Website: walmart
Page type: billing-address
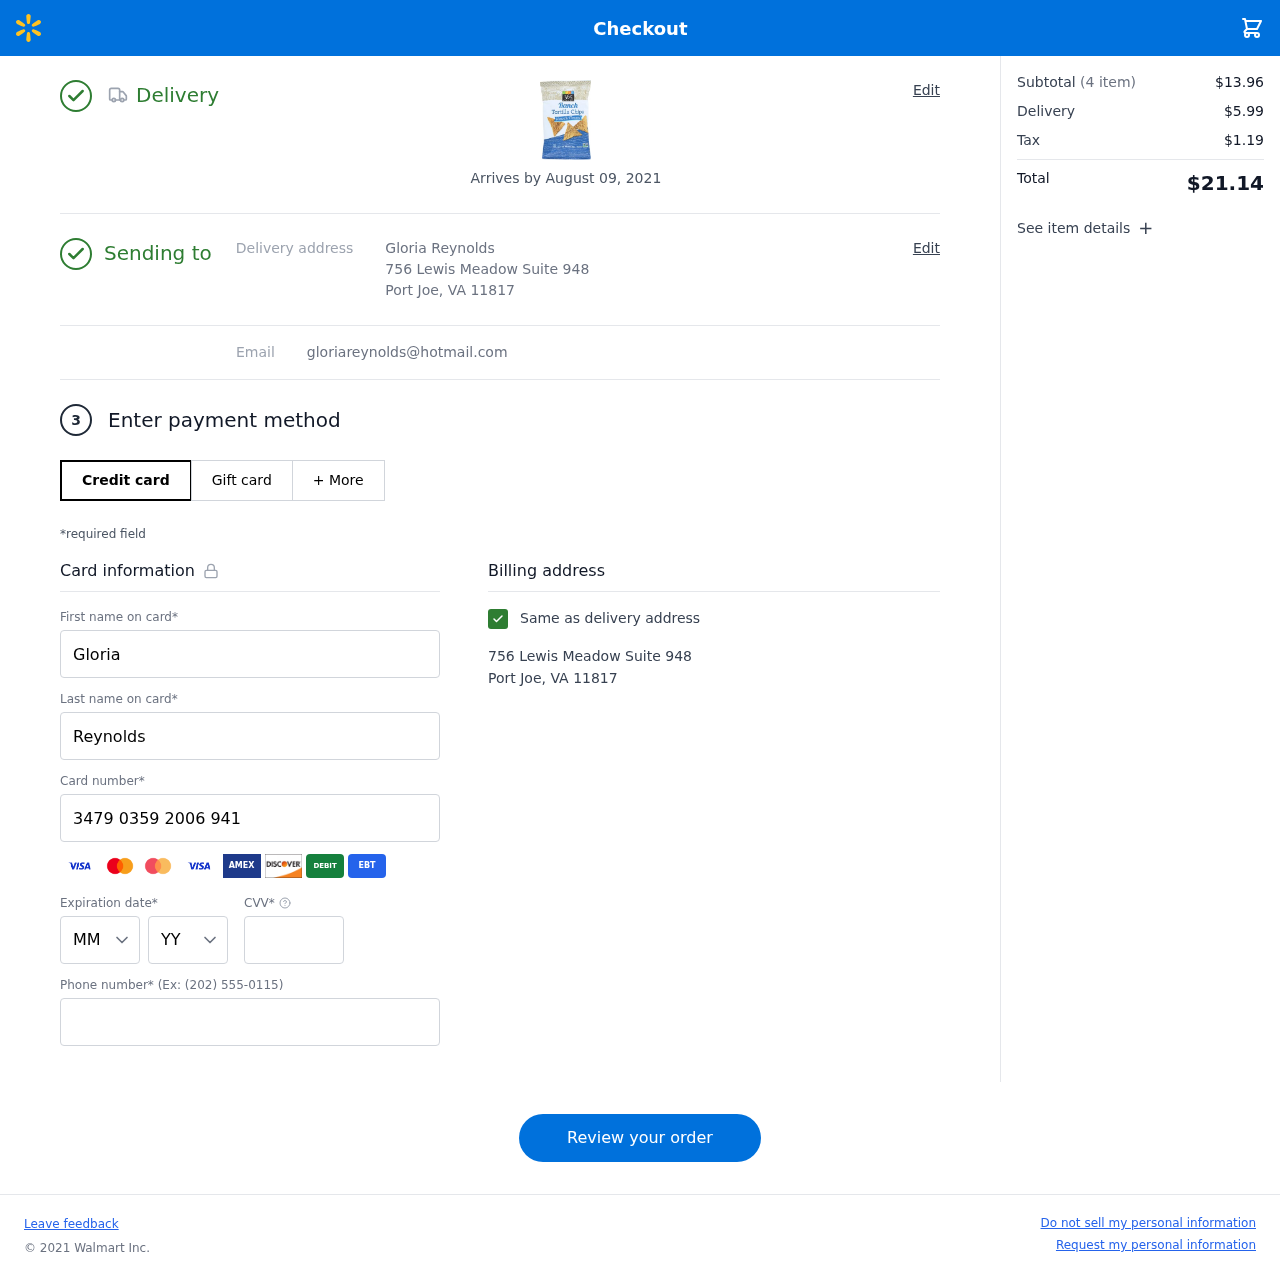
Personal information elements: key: PII_CARD_CVV
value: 1082
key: PII_CARD_EXPIRY_MONTH
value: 10
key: PII_CARD_EXPIRY_YEAR
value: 30
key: PII_CARD_NUMBER
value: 3479 0359 2006 941
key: PII_EMAIL
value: gloriareynolds@hotmail.com
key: PII_FIRSTNAME
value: Gloria
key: PII_FULLNAME
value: Gloria Reynolds
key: PII_LASTNAME
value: Reynolds
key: PII_PHONE
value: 2404789156
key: PII_STREET
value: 756 Lewis Meadow Suite 948
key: PII_CITY_STATE_ZIP
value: Port Joe, VA 11817
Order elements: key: ORDER_DELIVERY_DATE
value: Arrives by August 09, 2021
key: ORDER_NUM_ITEMS
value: (4 item)
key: ORDER_SUBTOTAL
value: $13.96
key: ORDER_SHIPPING_COST
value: $5.99
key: ORDER_TAX
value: $1.19
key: ORDER_TOTAL
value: $21.14